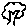
Label: tree